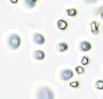
Label: Phaeocystis